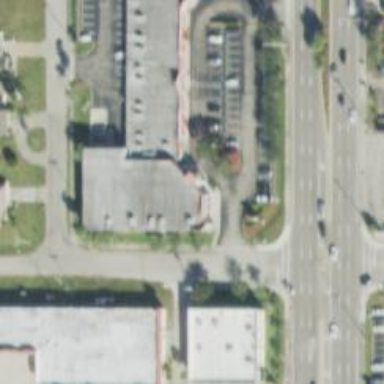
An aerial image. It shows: Commercial building.